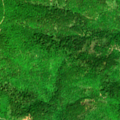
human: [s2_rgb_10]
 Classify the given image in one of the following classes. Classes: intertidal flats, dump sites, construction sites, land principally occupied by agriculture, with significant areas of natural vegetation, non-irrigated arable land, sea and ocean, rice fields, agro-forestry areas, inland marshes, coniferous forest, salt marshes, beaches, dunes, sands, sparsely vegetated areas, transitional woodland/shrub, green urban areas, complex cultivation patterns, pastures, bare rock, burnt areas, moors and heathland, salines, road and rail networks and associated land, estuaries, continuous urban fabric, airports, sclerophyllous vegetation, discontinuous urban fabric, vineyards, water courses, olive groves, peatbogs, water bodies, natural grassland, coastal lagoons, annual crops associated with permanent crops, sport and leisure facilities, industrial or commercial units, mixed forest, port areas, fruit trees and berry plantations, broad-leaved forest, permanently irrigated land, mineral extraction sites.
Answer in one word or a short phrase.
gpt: broad-leaved forest